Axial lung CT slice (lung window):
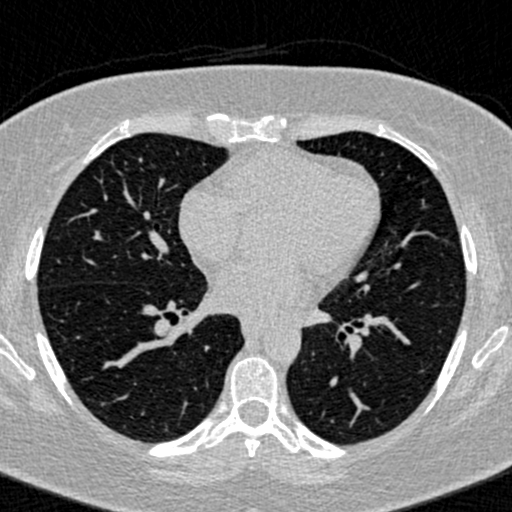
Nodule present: no